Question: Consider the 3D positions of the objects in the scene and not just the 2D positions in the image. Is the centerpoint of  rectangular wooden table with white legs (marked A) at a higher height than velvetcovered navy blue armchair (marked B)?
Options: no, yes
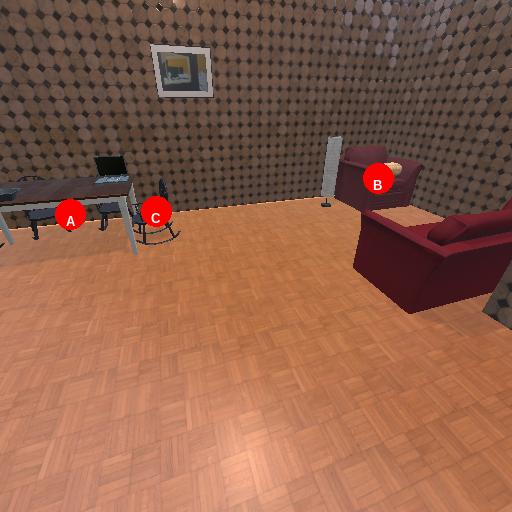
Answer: no